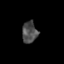
Tissue: skin
Cell type: Epithelial cells
Senescence score: 0.2777
Nuclear area (px): 320
Mean DAPI intensity: 77.531